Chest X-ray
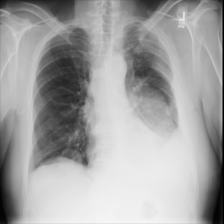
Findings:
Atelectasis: negative
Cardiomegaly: negative
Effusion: negative
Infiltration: negative
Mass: negative
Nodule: negative
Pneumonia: negative
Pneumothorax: negative
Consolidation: negative
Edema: negative
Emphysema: negative
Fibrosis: negative
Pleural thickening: negative
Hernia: negative